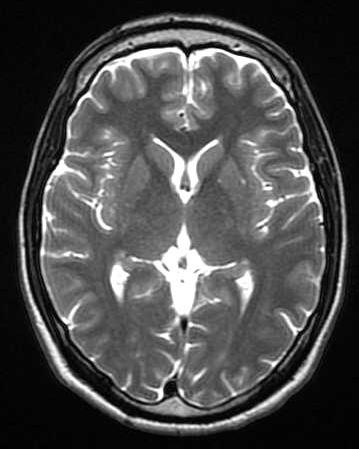
Label: notumor